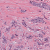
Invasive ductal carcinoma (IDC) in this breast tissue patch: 1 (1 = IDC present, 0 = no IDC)